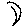
Label: moon